Question: "TreeNode.IsVisible" is available but I can't tell from it whether it's visible or partially visible - "true if the tree node is visible or partially visible".
e.g. How can I tell if the following "Temporary ASP.NET" tree node is partially visible?
Also, how the text hovers directly over the node is called? Is it a tooltip in the end? Can it be controled on visibility?

Thanks,
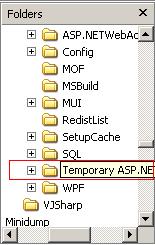
Answer: Use the TreeNode.Bounds.Right property and compare against TreeView.ClientRectangle.Right